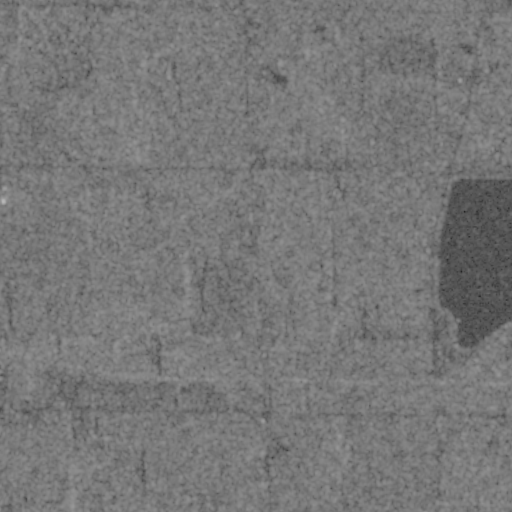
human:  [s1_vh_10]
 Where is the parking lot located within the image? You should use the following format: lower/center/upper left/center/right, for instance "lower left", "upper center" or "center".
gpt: The parking lot is located in the lower right of the image.
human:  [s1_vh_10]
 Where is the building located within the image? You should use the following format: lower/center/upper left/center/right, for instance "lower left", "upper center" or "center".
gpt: The building is located in the lower right of the image.
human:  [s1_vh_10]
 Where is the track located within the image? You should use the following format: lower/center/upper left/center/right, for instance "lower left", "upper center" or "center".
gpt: There is no track in the image.

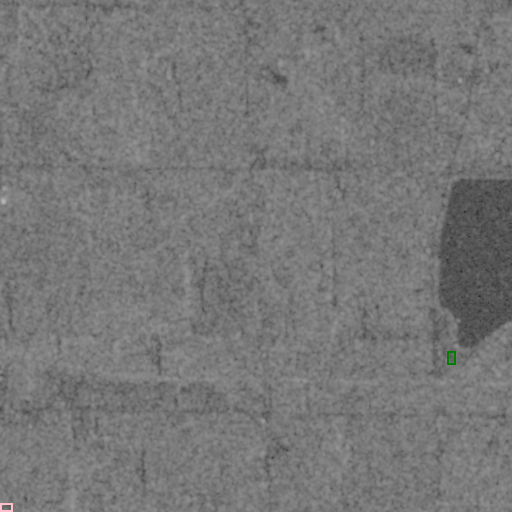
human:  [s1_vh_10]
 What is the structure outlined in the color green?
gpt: The structure outlined in green is a parking lot.
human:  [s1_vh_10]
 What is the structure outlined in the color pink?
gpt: The structure outlined in pink is a building.
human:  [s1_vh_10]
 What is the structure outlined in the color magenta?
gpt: There is no magenta outline.